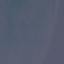
Label: SeaLake